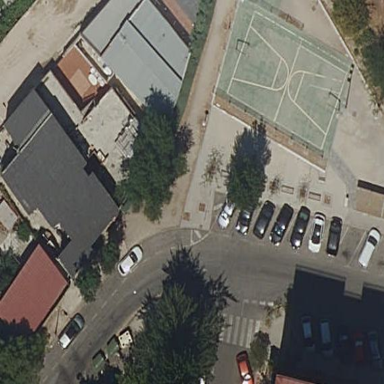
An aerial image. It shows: Basketball court on leisure land pitch.